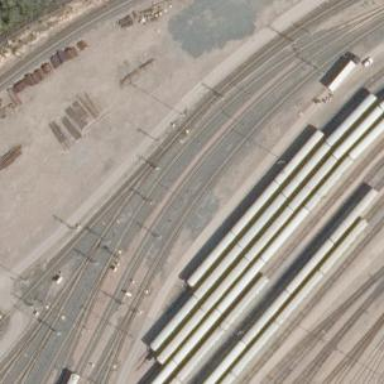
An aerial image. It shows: Rail yard with electrified contact lines for the trains.